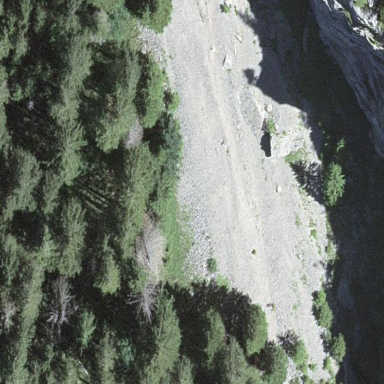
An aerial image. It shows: Natural scree.